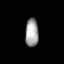
Tissue: lung
Cell type: Epithelial cells
Senescence score: 0.5842
Nuclear area (px): 364
Mean DAPI intensity: 161.184